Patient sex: M
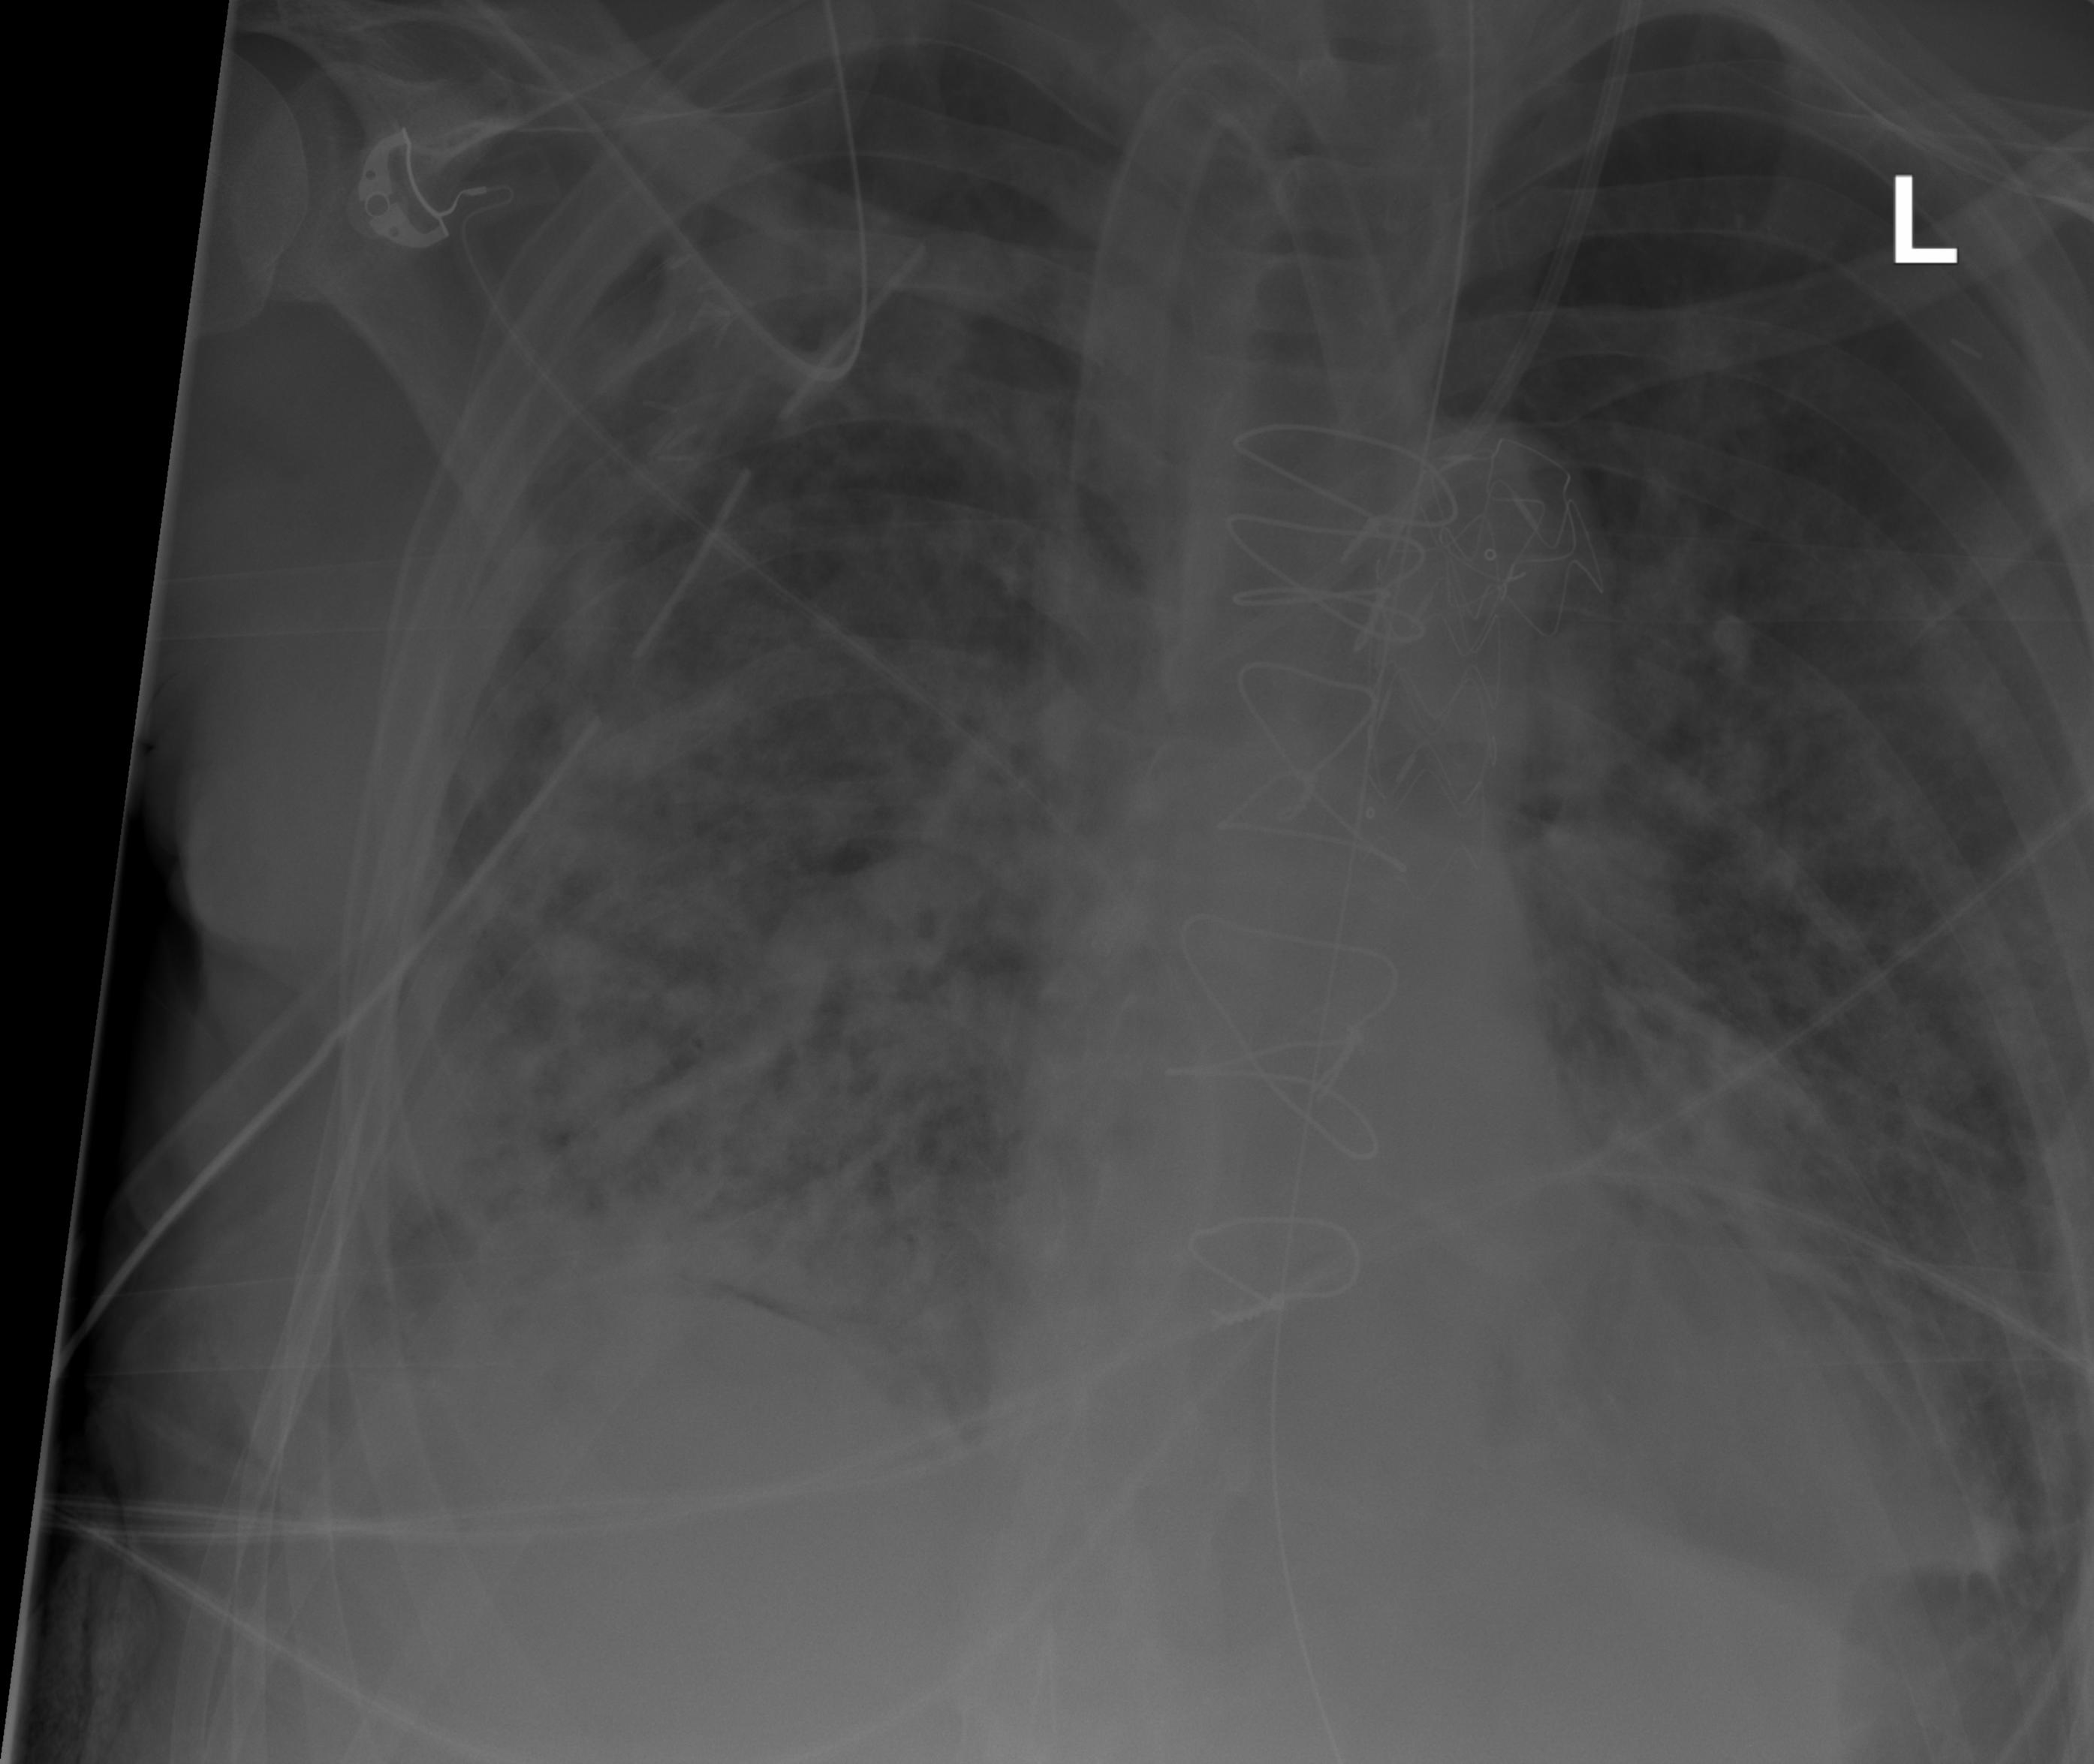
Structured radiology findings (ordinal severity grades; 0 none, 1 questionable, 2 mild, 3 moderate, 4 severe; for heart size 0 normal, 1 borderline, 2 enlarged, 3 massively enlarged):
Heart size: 1
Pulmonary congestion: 2
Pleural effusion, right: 2
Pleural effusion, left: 2
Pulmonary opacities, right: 4
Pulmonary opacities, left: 3
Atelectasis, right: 3
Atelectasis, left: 3